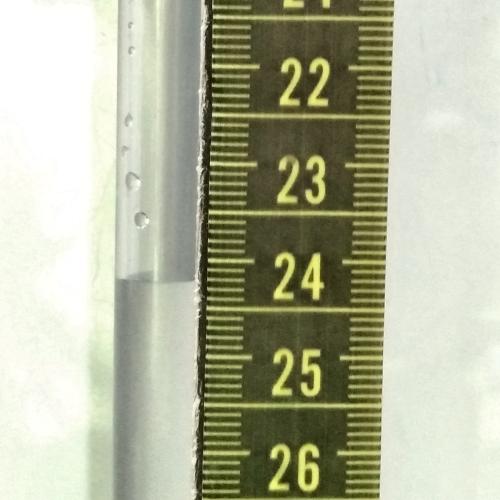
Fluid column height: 24.2 cm